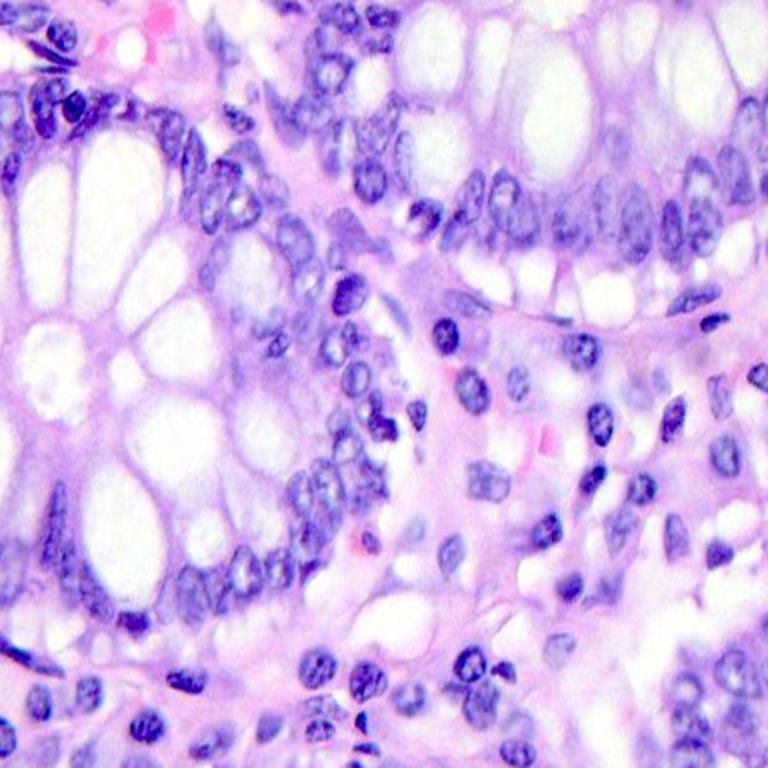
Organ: colon
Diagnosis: benign